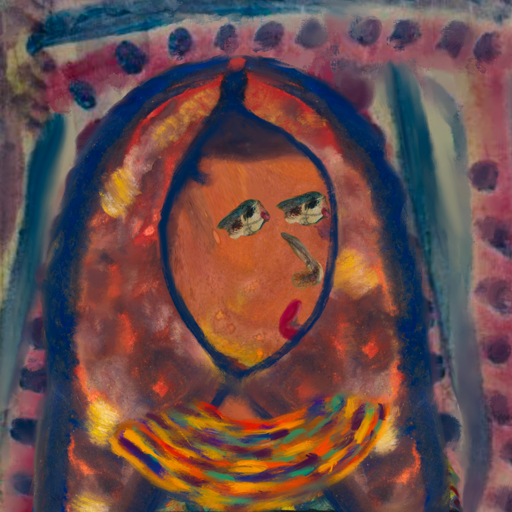
Background: HillGirl, Head And Neck Side: Mother_And_Son_Son, Face Side: Pipe, Bust: An_Impression, Hair Side: Blank, Head Accessory: Mother_And_Son_Mother_Scarf, Second Necklace: An_Impression_2, Necklace: Blank, Baby: Blank